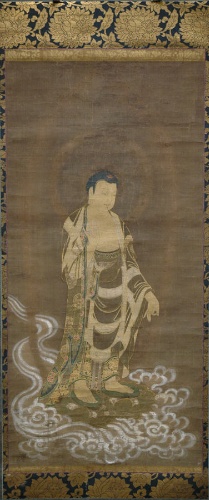
Title: 阿弥陀如来像|Welcoming Descent of Amida Buddha
Date: 15th–16th century
Object type: Hanging scroll
Classification: Paintings
Medium: Hanging scroll; ink, color, and gold on silk
Culture: Japan
Period: Muromachi period (1392–1573)
Dimensions: 43 3/4 x 25 1/8 in. (111.1 x 63.8 cm)
Department: Asian Art
Credit line: H. O. Havemeyer Collection, Gift of Mrs. J. Watson Webb, 1930
Accession year: 1930
Repository: Metropolitan Museum of Art, New York, NY
Tags: Buddha